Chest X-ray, PA view. Patient: 56 years old, sex M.
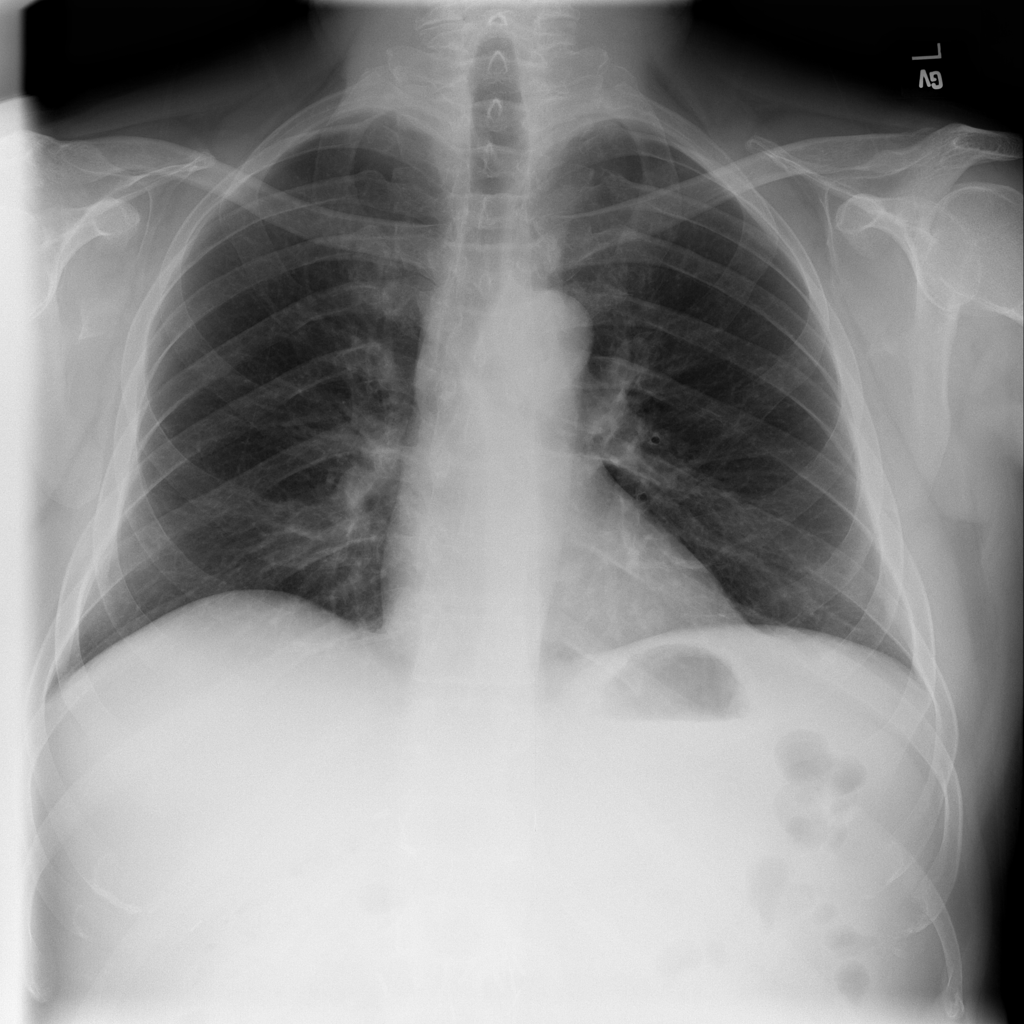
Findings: No Finding